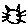
Label: cat